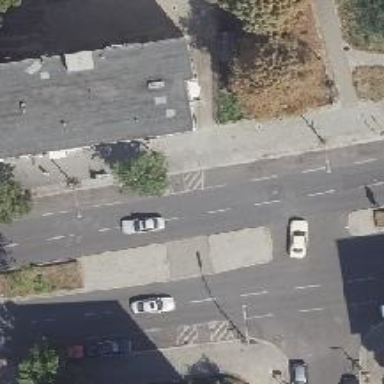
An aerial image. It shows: Asphalt footpath with unmarked crossing.